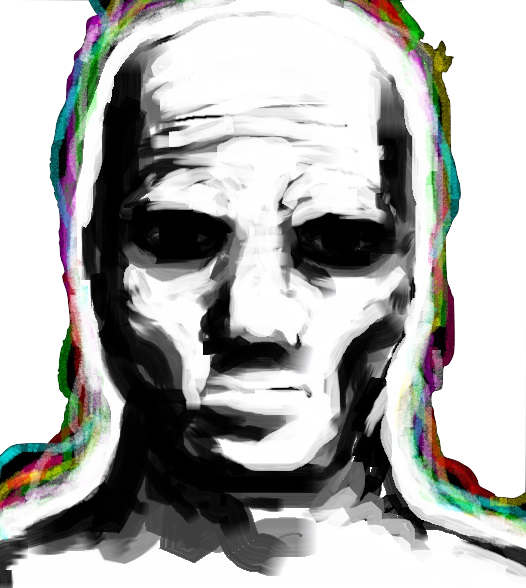
Label: 5_Front_Wojak